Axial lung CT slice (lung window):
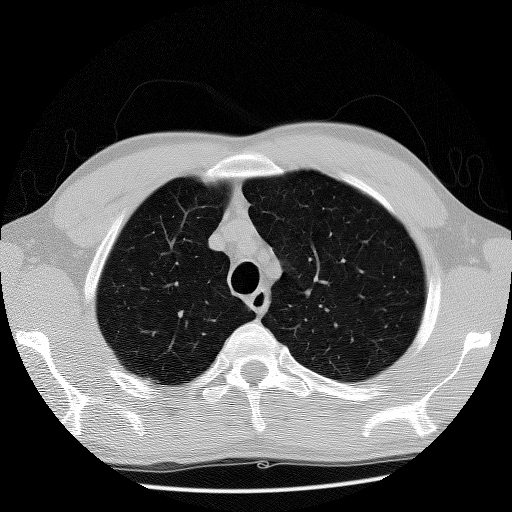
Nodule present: no